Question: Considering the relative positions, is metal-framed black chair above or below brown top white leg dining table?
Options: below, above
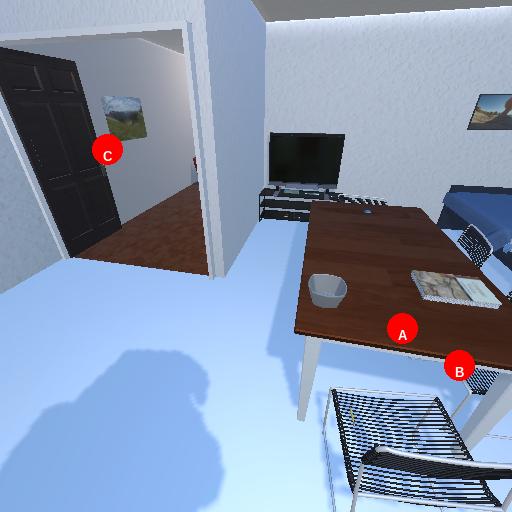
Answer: below